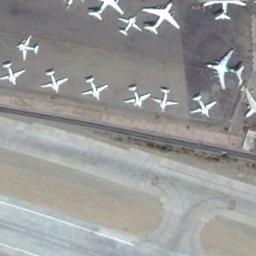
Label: airplane